Question: I am implementing an infinite-scrolling calendar. My issue is that I would like to set the current month as the title in the navigation bar and it should update while scrolling - once you pass the section header view the title should update in the nav bar.
A possible solution would be to set the view title in the method called '- (UICollectionReusableView *)collectionView:(UICollectionView *)collectionView viewForSupplementaryElementOfKind:(NSString *)kind atIndexPath:(NSIndexPath *)indexPath' so that, when I calculate a new section Header, it also updates the title. The problem with this is that the title changes when the new section is at the bottom of the page.

Is there a way to know the "current section" of 'UICollectionView' once the user has scrolled to it? Or can you think of a way to improve my current solution?
To help the readers of this post, I posted my own sample code for this question at this <URL>.
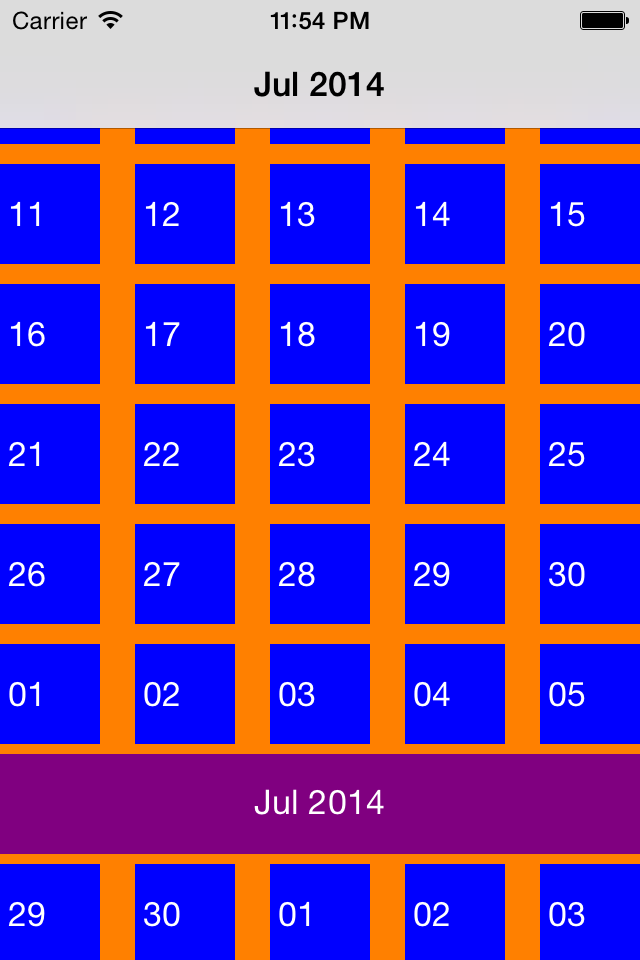
Answer: change below line in method 'viewForSupplementaryElementOfKind' :
'''
self.title = [df stringFromDate:[self dateForFirstDayInSection:indexPath.section]];
'''
to this:
'''
if(![[self dateForFirstDayInSection:indexPath.section-1] isKindOfClass:[NSNull class]]){
self.title = [df stringFromDate:[self dateForFirstDayInSection:indexPath.section-1]];
}
'''
Hope it will help you.